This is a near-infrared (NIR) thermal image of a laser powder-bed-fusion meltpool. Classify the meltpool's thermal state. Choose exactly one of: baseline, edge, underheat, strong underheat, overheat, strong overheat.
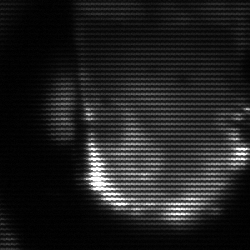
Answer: baseline